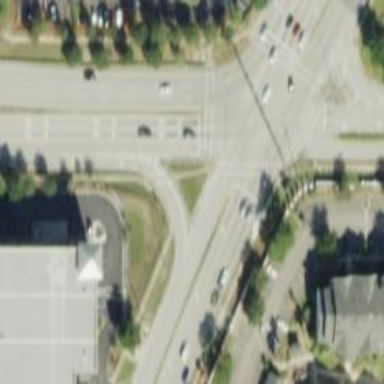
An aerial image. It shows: Uncontrolled crossing on the road.